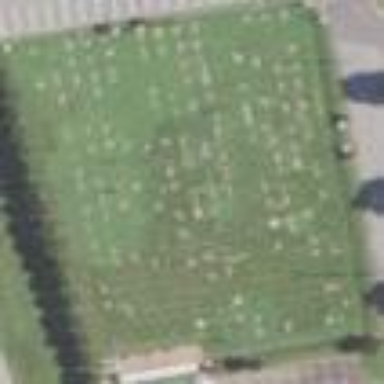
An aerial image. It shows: Cemetery.